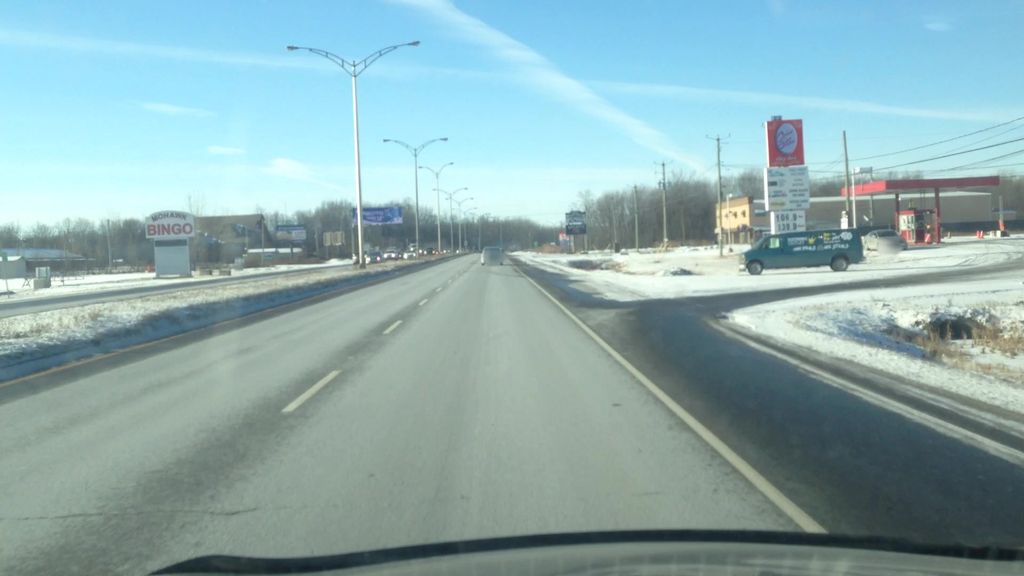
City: montreal